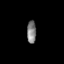
Tissue: prostate
Cell type: T cells
Senescence score: 0.7628
Nuclear area (px): 203
Mean DAPI intensity: 128.857